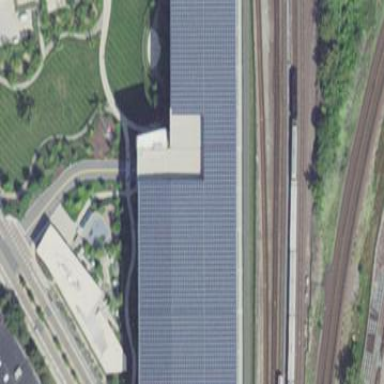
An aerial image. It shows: Solar power generator using photovoltaic panels.